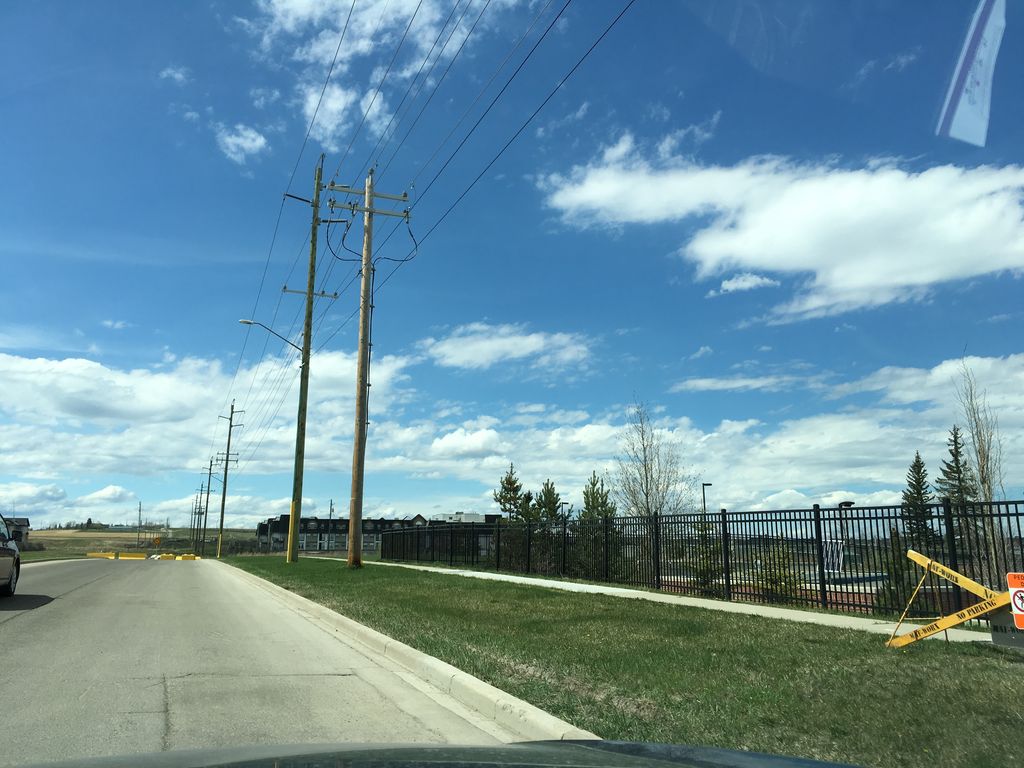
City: calgary